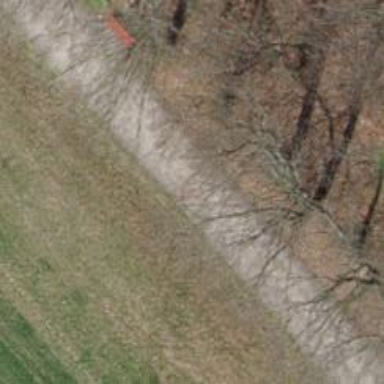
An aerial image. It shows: Red bench.